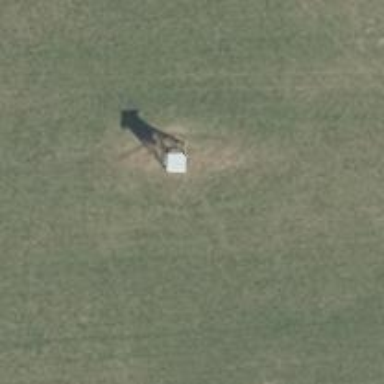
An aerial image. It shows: Shelter that serves as hunting stand.